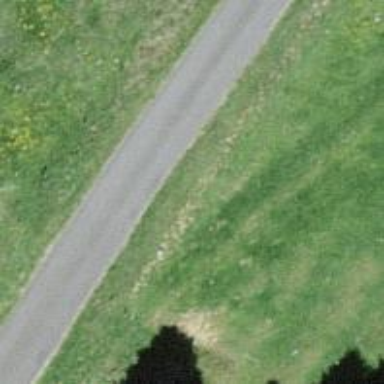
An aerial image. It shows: Unclassified asphalt road designed for Nordic skiing. The road is groomed for classic and skating styles.